Question: What is the OTP shown?
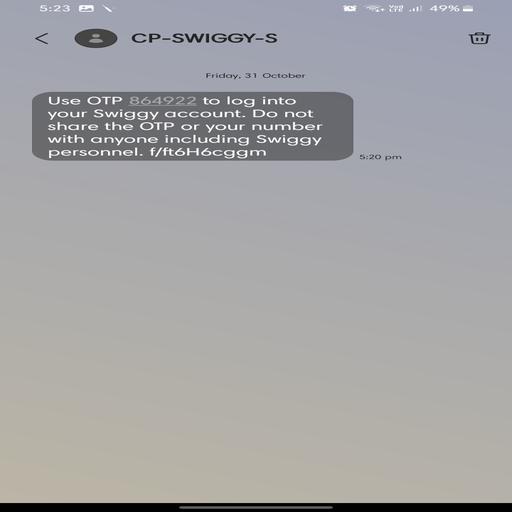
Answer: 864922